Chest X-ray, AP view. Patient: 21 years old, sex F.
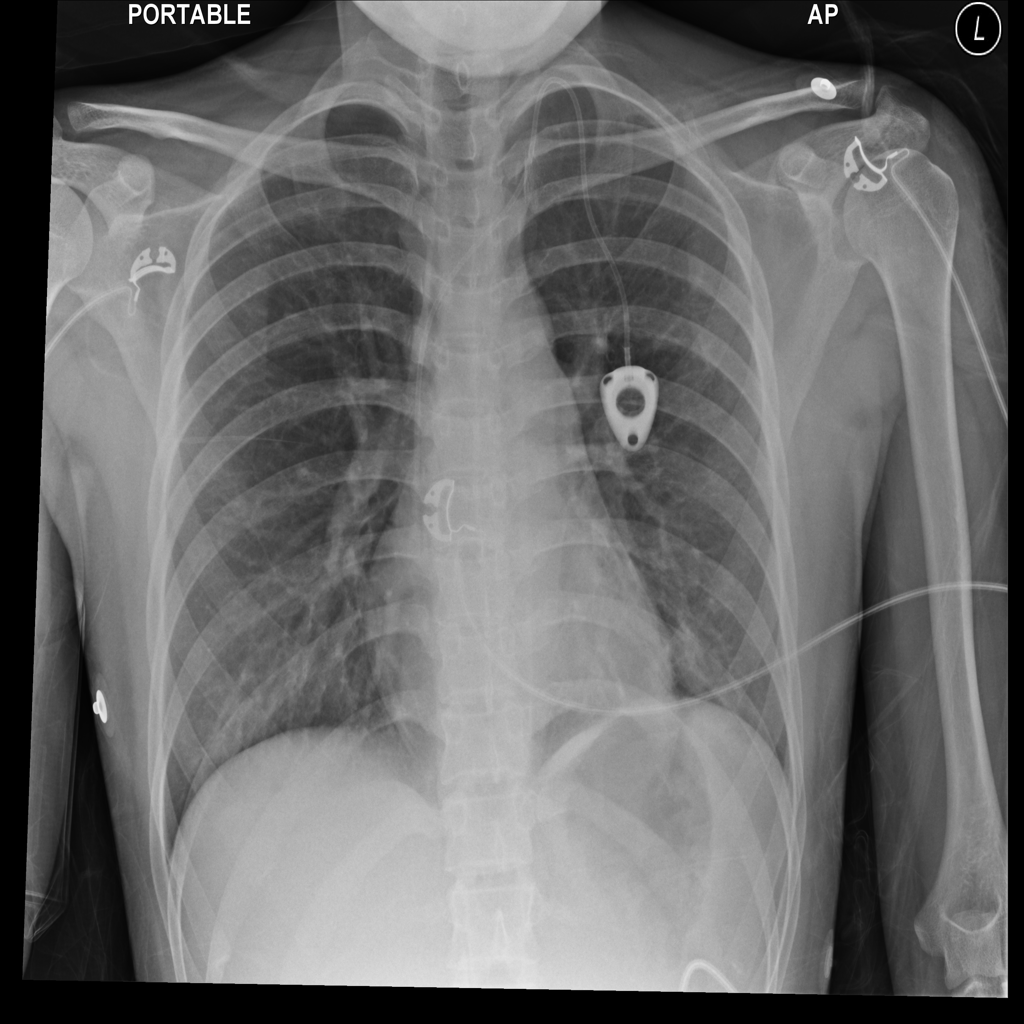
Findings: No Finding